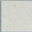
Piece: xx